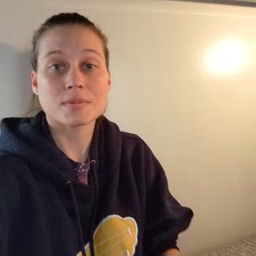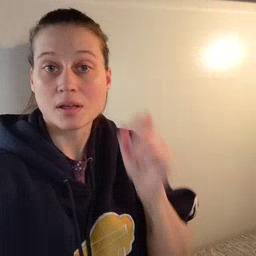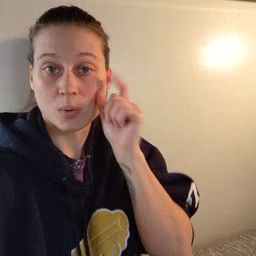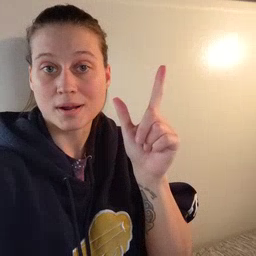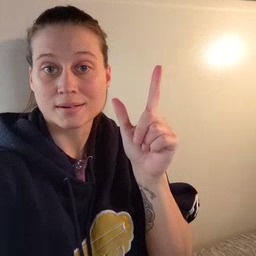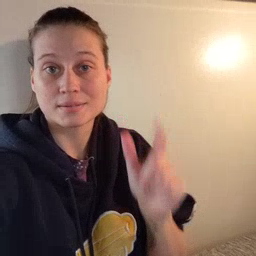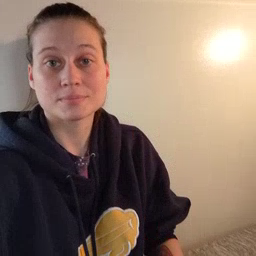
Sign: awake